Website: bh-photo
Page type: store-pickup
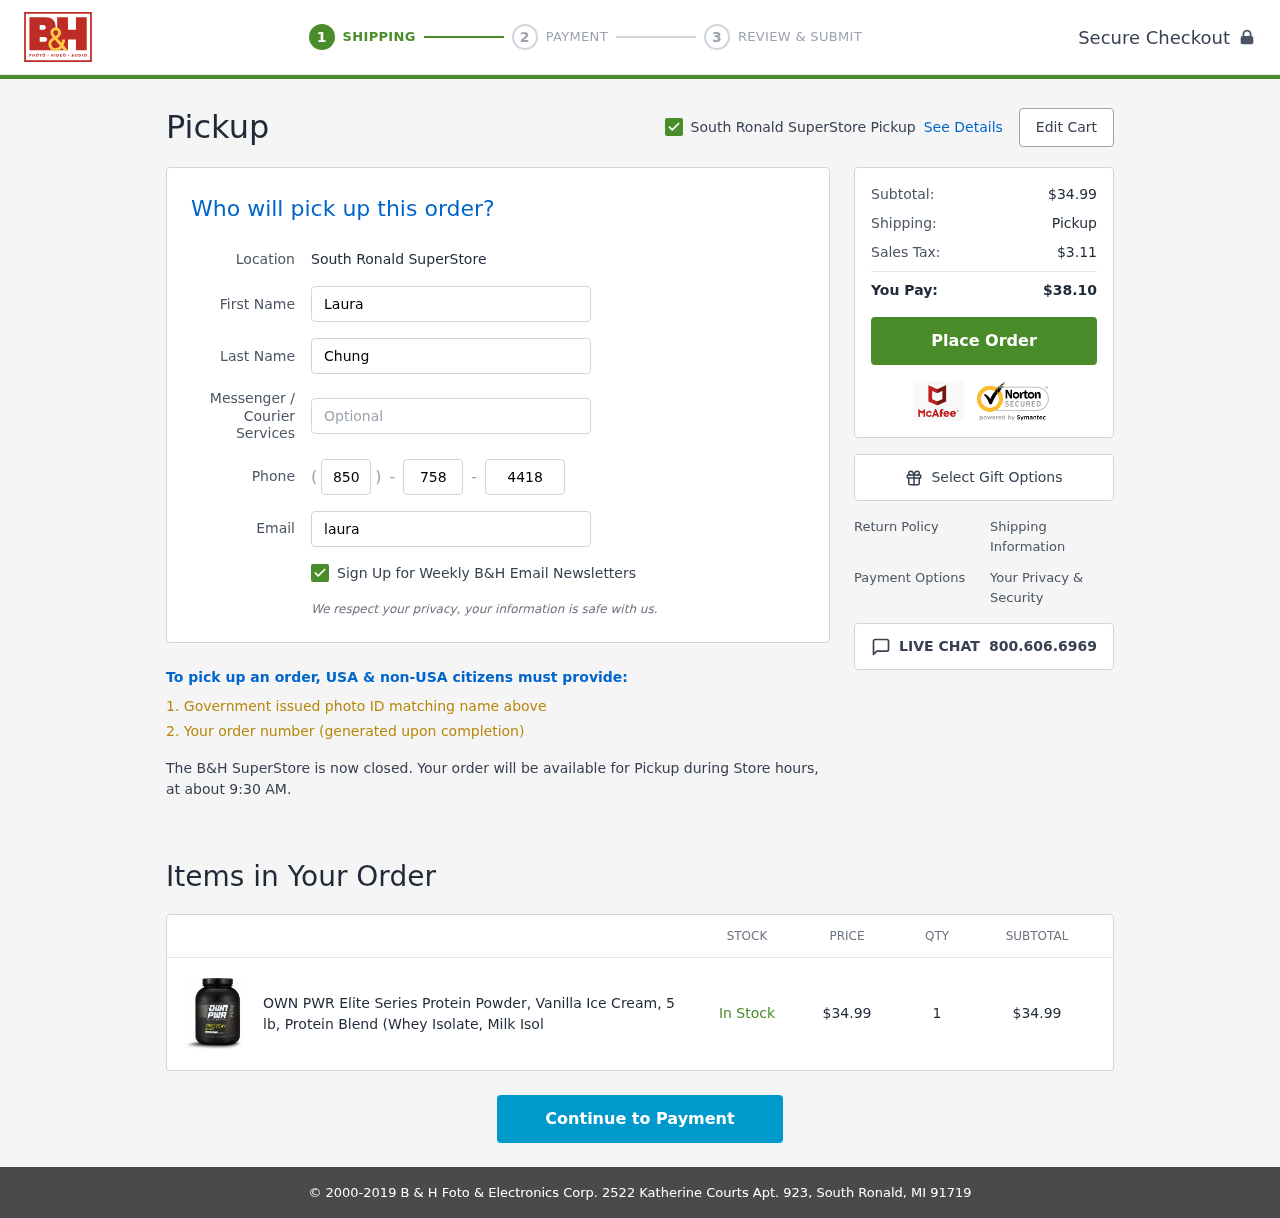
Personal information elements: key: PII_EMAIL
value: laura.chung@yahoo.com
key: PII_FIRSTNAME
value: Laura
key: PII_LASTNAME
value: Chung
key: PII_LOCATION1_CITY
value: South Ronald SuperStore Pickup
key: PII_LOCATION1_CITY
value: South Ronald SuperStore
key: PII_PHONE_AREA
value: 850
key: PII_PHONE_PREFIX
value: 758
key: PII_PHONE_SUFFIX
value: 4418
Product elements: key: PRODUCT1_NAME
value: OWN PWR Elite Series Protein Powder, Vanilla Ice Cream, 5 lb, Protein Blend (Whey Isolate, Milk Isol
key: PRODUCT1_PRICE
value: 34.99
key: PRODUCT1_QUANTITY
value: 1
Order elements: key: ORDER_SUBTOTAL
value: $34.99
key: ORDER_TAX
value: $3.11
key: ORDER_TOTAL
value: $38.10